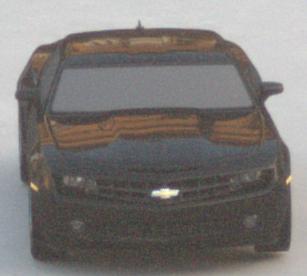
Make: Chevrolet
Model: Camaro Cabriolet 6.2 V8
Detailed model: Camaro (V) Coupé
Model produced from: 2011/09
Model produced until: 2014/02
Doors: 2
Color: black
Road condition: dry road
Daytime: sunrise or sunset
Contrast: low contrast